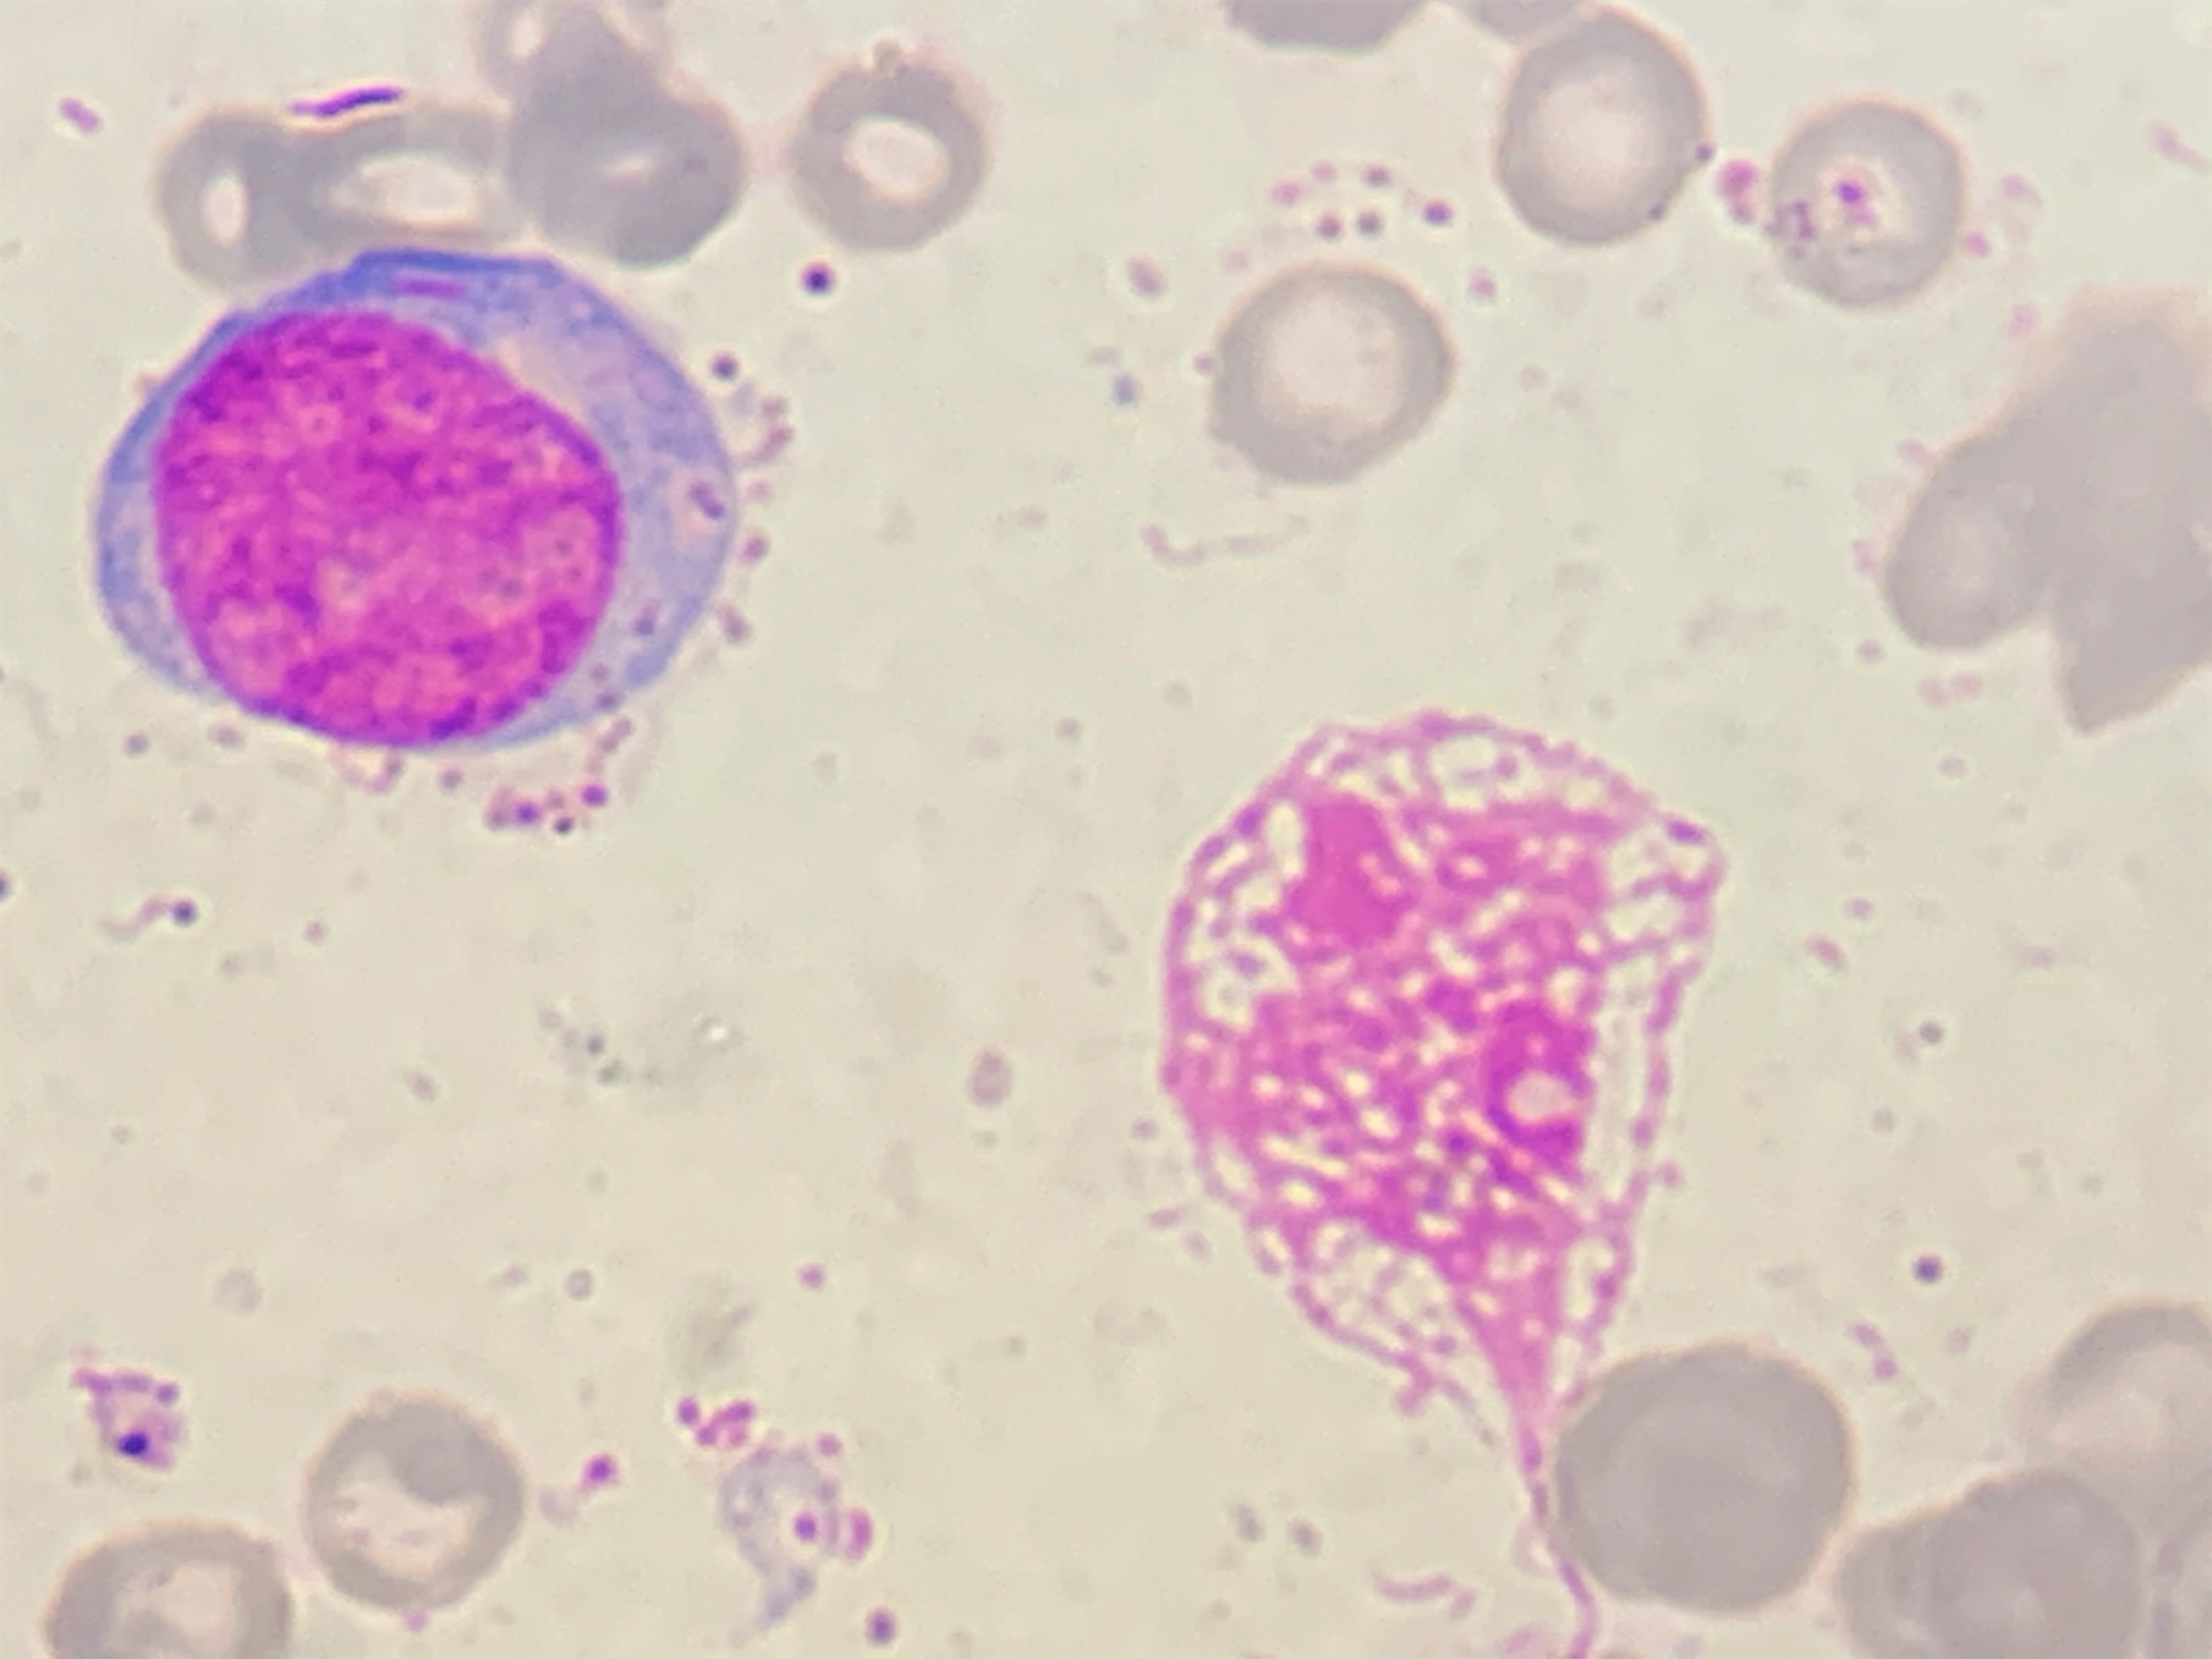
Cell type: BLAST CELLS